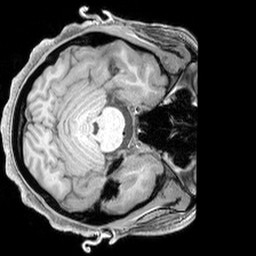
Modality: T1w
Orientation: axial
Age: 19
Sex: female
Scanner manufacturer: siemens
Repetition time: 2.3 s
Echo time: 0.00226 s